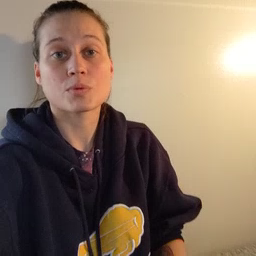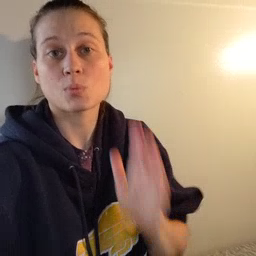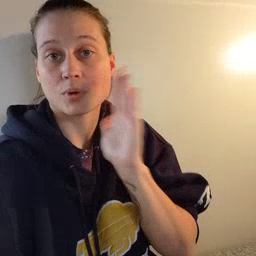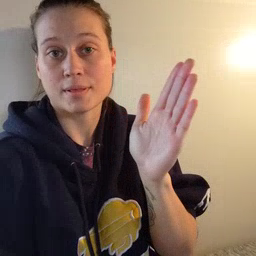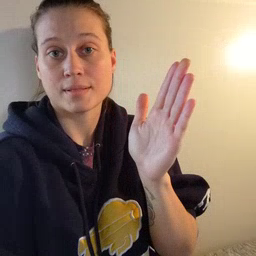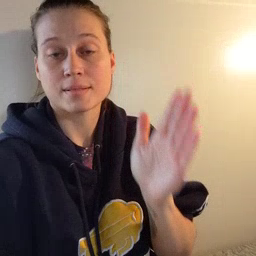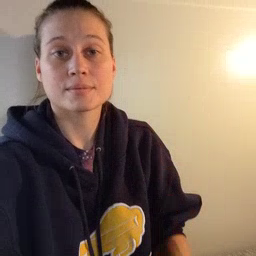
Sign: will